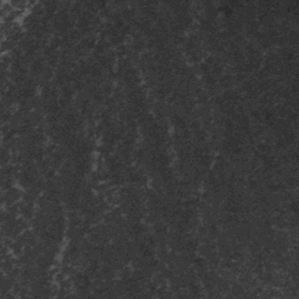
Label: frost